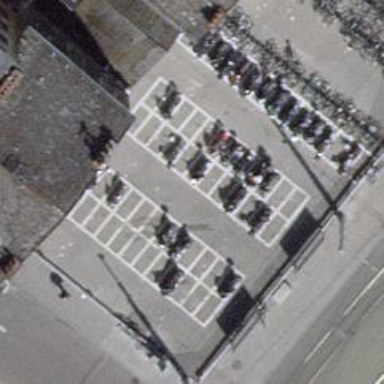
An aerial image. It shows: Motorcycle parking area with surface designed for parking.